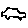
Label: car